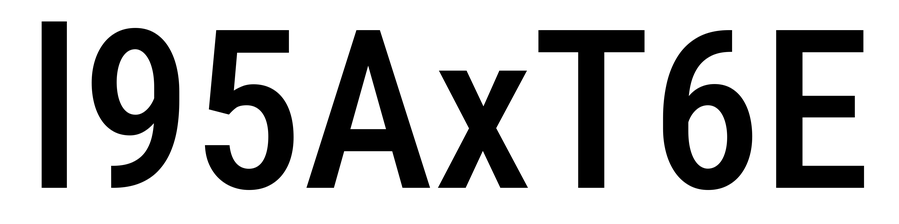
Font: Roboto_Condensed_Medium